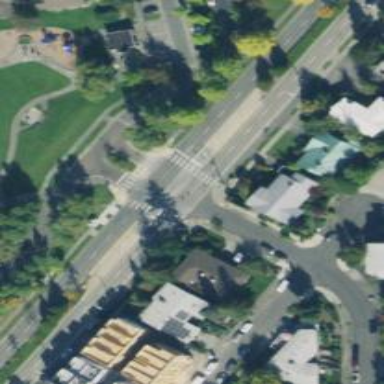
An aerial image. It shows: Footway with asphalt surface and zebra crossing.